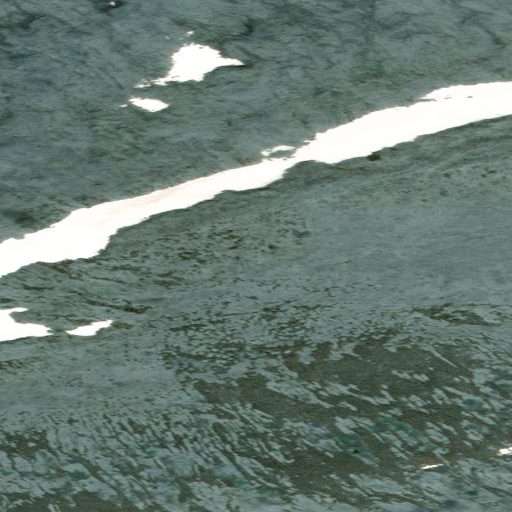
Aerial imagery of mountain in Alaska named Lone Indian Mountain containing only unknown